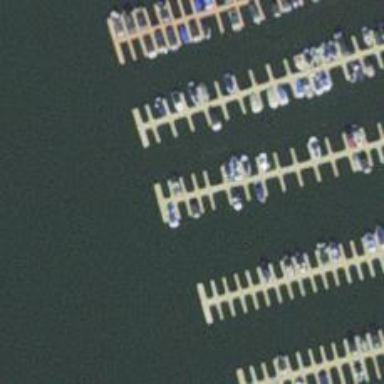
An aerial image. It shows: Man-made pier.